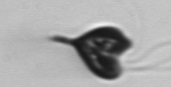
Label: Pyramimonas_longicauda